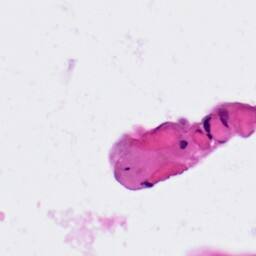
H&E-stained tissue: Lung